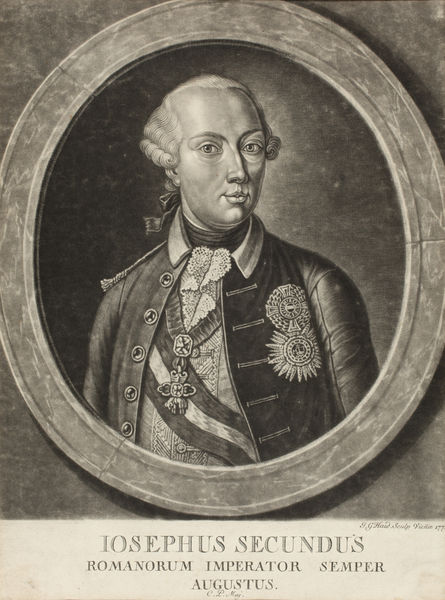
Titel: Joseph II; Iosephus Secundus Romanum Imperator semper Augustus.
Künstler: Johann Gottfried Haid
Institution: Münster, Privatbesitz von Prof. Dr. Dr. Harm Klueting
Schlagwörter: mann, mund, schleife, jacke, augen, barock, rahmen, bild, bildnis, herr, portrait, porträt, haare, knopf, locken, rokoko, kreis, oval, rund, perücke, schärpe, schrift, kette, kaiser, könig, zopf, halstuch, rüschen, buch, medaillon, uniform, soldat, abzeichen, orden, herrscher, halsbinde, prominenter, haarschleife, kupferstich, joseph, ornat, römisches reich, staatsmann, brustporträt, österreicher, secundus, porträtd, keiser, kaiser josef ii, just au corps, iosepus, joseph ii